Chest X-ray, PA view. Patient: 60 years old, sex F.
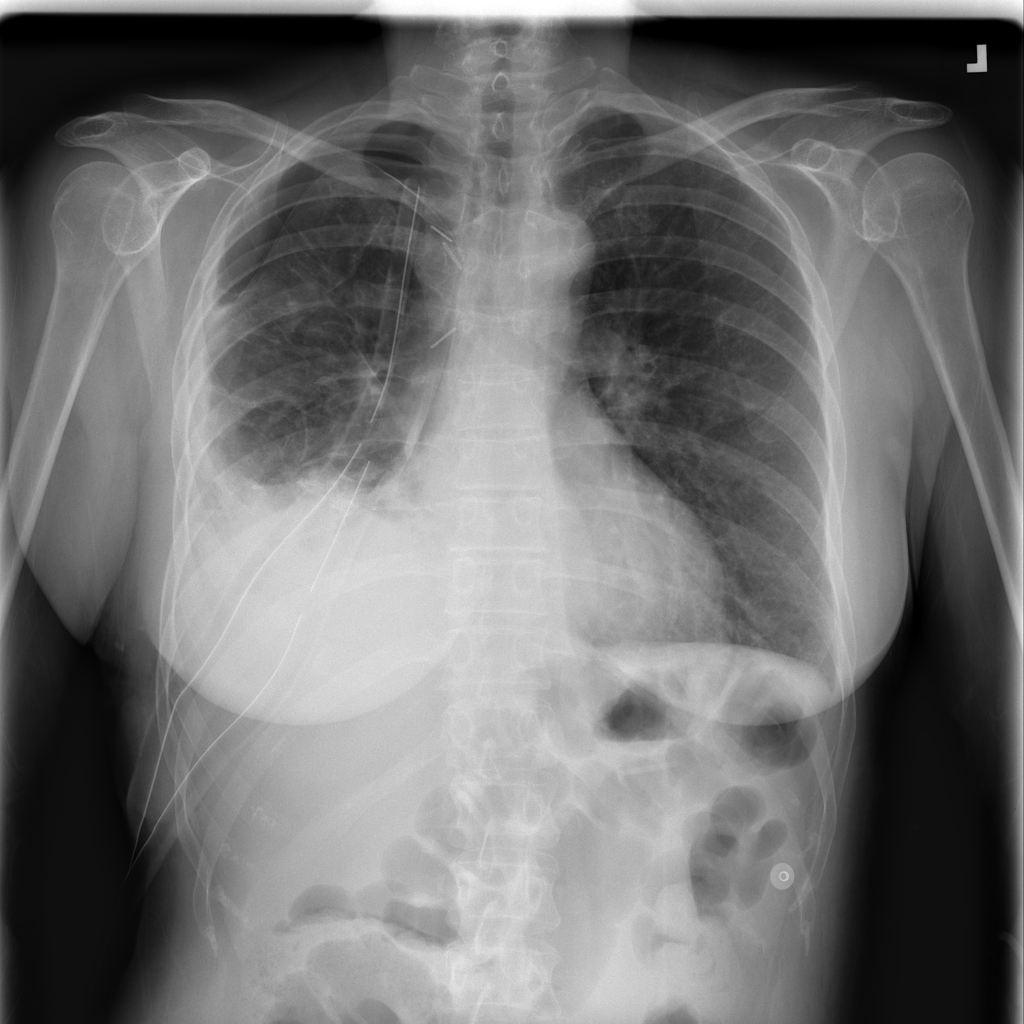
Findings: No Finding